【题型】选择题　【知识点】解析几何　【难度】easy
已知椭圆\(\dfrac{x^2}{m^2}+\dfrac{y^2}{25}=1\)的左、右焦点分别为\(F_1,F_2\)，且\(|F_1F_2|=8\). 弦\(AB\)过点\(F_1\)，则\(\triangle ABF_2\)的周长为（\quad）

\noindent A. \(10\)\qquad B. \(20\)\qquad C. \(2\sqrt{41}\)\qquad D. \(4\sqrt{41}\)
【解答】
\vspace{1em}
\noindent \textbf{【答案】} D

\noindent \textbf{【分析】} 根据椭圆定义求解.

\noindent \textbf{【详解】} 因为\(|F_1F_2|=8\)，所以\(2c=8\)，解得\(c=4\).

\noindent 由椭圆方程知\(a^2=m^2,b^2=25\)，所以\(m^2=25+16=41\)，解得\(m=\sqrt{41}\)，即\(a=\sqrt{41}\).

\noindent 所以\(\triangle ABF_2\)的周长为\(|AB|+|AF_2|+|BF_2|=|AF_1|+|AF_2|+|BF_1|+|BF_2|=4a=4\sqrt{41}\).

\noindent 故选：D.

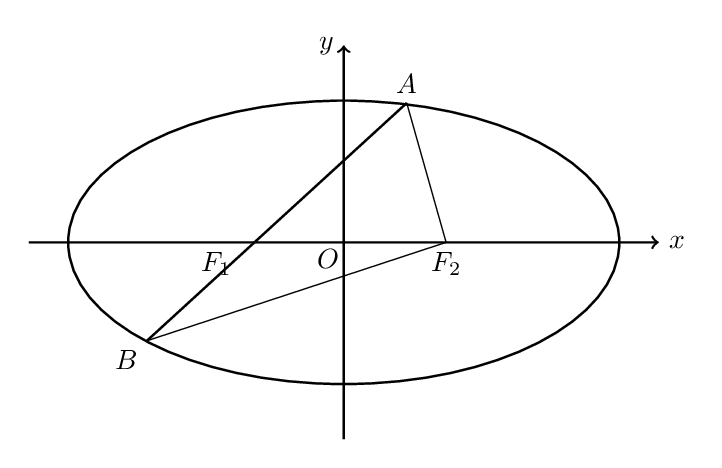